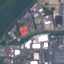
Label: Industrial